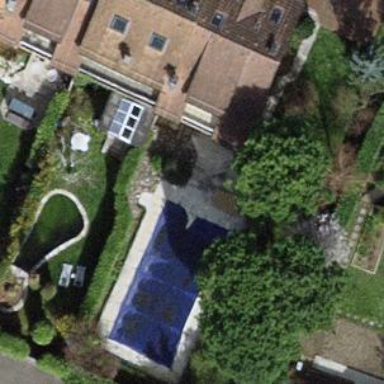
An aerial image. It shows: Swimming pool located in leisure land.